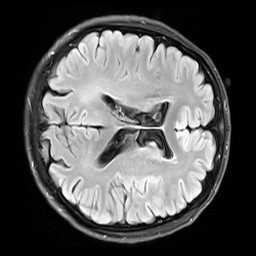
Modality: FLAIR
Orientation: axial
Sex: male
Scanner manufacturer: siemens
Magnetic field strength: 3 T
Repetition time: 10 s
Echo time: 0.09 s